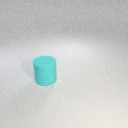
large cyan rubber cylinder